Фотонные кристаллы являются материалами, показатель преломления которых периодически изменяется на масштабах, сравнимых с длиной волны света. В оптическом спектре фотонных кристаллов существуют узкие области длин волн, для которых распространение света подавляется. Эти необычные оптические свойства используются для создания разнообразных оптических элементов на основе фотонных кристаллов (оптических фильтров, отражателей). В данной работе вам предлагается изучить свойства фотонных кристаллов на примере пористых (содержащих воздушные каналы) пленок оксида алюминия. Структура образцов, полученных с помощью электрохимического окисления (анодирования) алюминия, может быть представлена как система несвязанных цилиндрических каналов, расположенных перпендикулярно поверхности образца (см. рис).  Диаметр пор и расстояние между ними зависят от условий электрохимической обработки, позволяющей получать структуры с переменной пористостью перпендикулярно поверхности оксидной пленки, благодаря изменению напряжения во время анодирования (см. рис).  Диаметры пор образцов, исследуемых в данной работе, меньше $30~ нм$. Пористая среда с таким маленьким диаметром поры становится непрерывной для электромагнитных волн в оптическом диапазоне, что позволяет описывать её эффективным (усредненным по объему) показателем преломления. Изменение пористости оксидной пленки приводит к изменению её показателя преломления. Заметим, что показатель преломления исследуемых образцов периодически изменяется только в одном направлении: перпендикулярно поверхности пленки. Поэтому изучаемые образцы являются одномерными фотонными кристаллами. Следует отметить, что тонкие плёнки анодного оксида алюминия c постоянным диаметром оптически прозрачны, тогда как фотонные кристаллы окрашены благодаря явлению интерференции света в их слоистой структуре. В процессе работы вы проведете оптические исследования трех образцов фотонных кристаллов на основе анодного оксида алюминия (ААО) со структурами различной сложности.  Для проведения спектральных измерений с различными длинами волн вам понадобится спектральное плечо (см. рис). Спектральное плечо состоит из лампы накаливания (L), дифракционной решетки с держателем (DG) и подвижной линзы (F) между ними. Для установки спектрального плеча поместите диск в левое отверстие в оптической скамье.  Первоначально лампа находится в центре, хотя при необходимости её положение регулируется. Убедитесь, что нить накала расположена вертикально для получения более тонкой спектральной линии после дифракционной решетки. Изменяя положение линзы, вы можете регулировать угол расходимости пучка. Для этого открутите гайку (WN), переместите держатель линзы в необходимое положение, снова затяните гайку (не затягивайте ее слишком сильно, небольшого усилия достаточно, чтобы предотвратить случайное движение линзы). Для включения источника света вставьте вилку источника питания в розетку на столе. Подсоедините провод от источника питания к разъему лампы или лазера. Для лазеров важна полярность. Изначально она установлена правильно. Вам выданы три лазера, промаркированные цветными лентами: красный ($\lambda = 659~ нм$), зеленый ($\lambda = 530~ нм$) и синий ($\lambda = 400~ нм$). Лазерное излучение опасно! Не светите лазером себе в глаза ни при каких обстоятельствах! Опасайтесь отраженных лазерных лучей! Красный и синий лазеры имеют одно крепление для питания. Для переключения с красного на синий лазер отвинтите крепление от красного лазера и привинтите его к синему (см. рис a).  Для проведения эксперимента наденьте фиксатор кнопки включения на лазер, поместите лазер в держатель и закрепите его резинкой (рис. b). Вставьте диск держателя в левое отверстие оптической скамьи. Для включения лазера поверните фиксатор кнопки включения (1). Вам может потребоваться отрегулировать положение луча лазера. Вначале вращайте лазер вокруг своей оси до тех пор, пока луч не окажется в горизонтальной плоскости (2). Затем поверните диск держателя, чтобы выровнять луч относительно оптической скамьи (3). Для измерения интенсивности проходящего излучения вам понадобятся лазеры и фотодиод. Поместите ножки держателя фотодиода в соответствующие отверстия оптической скамьи (рис. a).  Фотодиод крепится к держателю с помощью магнита, его положение может регулироваться. Для проведения измерений с фотодиодом подключите его к мультиметру в режиме постоянного тока $(\mathrm{\mu A)}$ (рис. b). Ток фотодиода пропорционален интенсивности падающего света, поэтому мы будем измерять интенсивность света в $(\mathrm{\mu A)}$. Фотонные кристаллы очень хрупкие! Не прикасайтесь к кристаллам! Держите образцы только за рамку! Вам выданы три образца различных фотонных кристаллов. Лицевые стороны рамок обозначены разными буквами, в соответствии с названием образца (X, Y, Z) и имеют разный цвет. При размещении образца в держателе проверьте, что луч падает на лицевую поверхность, а буква расположена в верхней части рамки. Для проведения измерений поместите диск держателя в правое отверстие оптической скамьи. Вращайте диск держателя только по часовой стрелке, чтобы отвести отраженный луч света.   Образцы фотонных кристаллов, исследуемые в данной задаче, состоят из слоев с разными показателями преломления $n_i$. Показатель преломления периодически изменяется вдоль оси $z$ с периодом $D$ и не зависит от длины волны $\lambda$. Обозначим средний показатель преломления $n$, а изменение показателя преломления $\Delta n=n_{\mathrm{max}}-n_{\mathrm{min}}$. В кристаллах ААО $$\Delta n\ll n.$$ Рассмотрим параллельный монохроматический пучок с постоянной интенсивностью и длиной волны $\lambda$, падающий на фотонный кристалл. Угол падения равен $\theta$. Пучки, отраженные от разных слоев, интерферируют между собой. В результате интерференционная картина в отраженном свете имеет максимумы при определенных углах $\theta$, которые определяются условием: $$2D\sqrt{n^2-\sin^2\theta}=m\lambda,$$ где $m = 1, 2, ...$ целые числа, означающие порядок интерференции. Данное выражение называется законом Брэгга-Снелла. Минимумы пропускания наблюдаются при тех же углах $\theta$. Если угол остается постоянным, а длина волны $\lambda$ изменяется, закон Брэгга-Снелла. можно использовать, как уравнение для нахождения $\lambda$. На рис. ниже представлены спектры отражения и пропускания. Каждый минимум пропускания соответствует целому числу $m$ в законе Брэгга-Снелла.  Длины волн, удовлетворяющие закону Брэгга-Снелла, будем называть длинами волн минимумов пропускания. Длины волн минимумов пропускания зависят от угла падения $\theta$. Длины волн минимумов пропускания при $\theta=0$ будем называть нормальными длинами волн минимумов пропускания для данного фотонного кристалла. В этой задаче не требуется рассчитывать погрешность измерений. Образец X имеет простую структуру (см. рис). Его период состоит из двух слоев с одинаковой толщиной $D_X/2$ и с показателями преломления $n_1$ и $n_2$ мало отличающимися друг от друга: $$n_1-n_2=\Delta n\ll n_X=\frac{n_1+n_2}{2}$$   1. Соберите экспериментальную установку для спектральных измерений. Поместите скамью с источником света и дифракционной решеткой для спектральных измерений (спектральное плечо) в левое отверстие оптической скамьи с транспортирами. 2. Включите лампу. Посмотрите на свет от лампочки сквозь дифракционную решетку на другом конце оптической скамьи. Вращайте спектральное плечо до тех пор, пока не увидите первый дифракционный максимум (полоску радуги). 3. Установите держатель образца в правое отверстие оптической скамьи (установите треугольную метку на ноль). Поместите образец X в держатель (свет должен падать на красную лицевую поверхность). Посмотрите на радужную полоску после дифракционной решетки через образец (спектр пропускания). 4. Если вы будете вращать по часовой стрелке образец, то вы сможете увидеть темную полоску в спектре пропускания (см. рис. ниже). Это минимум пропускания соответствующий $m=1$ в законе Брэгга-Снелла. Когда вы вращаете образец, длина волны минимума пропускания изменяется. 5. Перемещая линзу, вы можете наблюдать более широкую или узкую часть спектра. Для точных измерений расположите линзу таким образом, чтобы лампочка была расположена в фокусе.
Свет падает на дифракционную решетку перпендикулярно к ее поверхности. Запишите уравнение, связывающее направление на максимумы $\varphi$ и длину волны $\lambda$. Период решетки $h=1000~нм$. Вы можете записать ответ без вывода.
Измерьте зависимость угла падения $\theta$ от угла дифракции $\varphi$. Подбирайте угол $\theta$ таким образом, чтобы минимум пропускания (темная полоска) был расположен посередине дифракционной решетки.
Подберите новые координаты вместо $\theta$ от $\varphi$ таким образом, чтобы зависимость была линейной. Нарисуйте график в новых координатах.
Определите период образца $D_X$ и средний показатель преломления $n_X$. Пористость кристалла $p$ это доля объема кристалла заполненного воздухом (в воздушных каналах). Эффективный показатель преломления может быть выражен через показатель преломления воздуха $n_a=1$ и показатель преломления оксида алюминия $n_{AAO}$: $$n_{dry}=\sqrt{pn_a^2+(1-p)n^2_{AAO}}.$$ Если каналы заполнить водой, то показатель преломления кристалла изменится: $$n_{wet}=\sqrt{pn_w^2+(1-p)n^2_{AAO}},$$ где $n_w=1.33$ показатель преломления воды. В этом задании мы будем определять пористость $p$ фотонного кристалла, сравнивая результаты экспериментов для ”сухого” образца и образца заполненного водой. Мы будем использовать установку с лазером в качестве источника света.
Выберите лазер таким образом, чтобы можно было наблюдать минимум пропускания при некотором значении угла поворота образца $\theta$. Запишите длину волны лазера, который вы выбрали. Используйте выбранный лазер во всех заданиях части В. Соберите экспериментальную установку для измерений с лазером (см. рис. ниже). Перед проведением измерений с лазерным излучением убедитесь, что интенсивность лазера постоянна. Если это не так, подождите 3—5 минут. Не допускайте попадания лазерного пучка вам в глаза! Следите за отраженными лучами, они также не должны попадать вам в глаза. Даже короткая экспозиция может серьезно повредить ваше зрение. Не держите голову на уровне луча, когда вы проводите какие-либо эксперименты с лазерным излучением.
Измерьте зависимость интенсивности лазерного излучения $I_t $ (в $\mu A$), прошедшего через фотонный кристалл, от величины угла $\theta$.
Постройте график зависимости $I_t(\theta)$.
Определите угол падения $\theta_1$, соответствующий минимуму пропускания на длине волны лазера. Определите ширину провала $\Delta\theta_1$ на графике зависимости $I_t(\theta)$ на уровне половины его глубины (рис. а).
Используя закон Брэгга-Снелла, $2D\sqrt{n^2-\sin^2\theta}=m\lambda,$ определите нормальную длину волны минимума пропускания $\lambda_X$ для образца Х. Используйте значение $n_X$ из задания А, из пункта b.4 значение $\theta_1$ и длину волны лазера $\lambda$. Когда свет падает перпендикулярно кристаллу $(\theta = 0)$, спектральная ширина $\Delta\lambda$ (рис. b) минимума пропускания, соответствующая $m = 1$, может быть выражена через $n$ и $\Delta n$ следующим образом: $$\frac{\Delta \lambda}{\lambda}=\frac2\pi\frac{\Delta n}{n}.$$ Для того, чтобы оценить $\Delta n_X$ для образца Х, будем предполагать, что относительная спектральная ширина минимума пропускания $\frac{\Delta \lambda}{\lambda}$ при изменении угла падения не изменяется.
Оцените разницу показателей преломления $\Delta n_X$ образца X. Нанесите немного воды на лицевую сторону образца X. Для предотвращения испарения воды во время эксперимента, поместите покровное стекло на образец. На обратной стороне образца имеется слой твердого оксида толщиной $15~нм$, препятствующий выливанию воды. Будьте осторожны! Образцы очень хрупкие. Их ширина составляет четверть диаметра волоса. Берите образцы только за рамку. Покровное стекло также очень хрупкое! Держите его только с помощью пинцета.
Определите угол падения $\theta_2$, соответствующий минимуму пропускания заполненного водой образца на длине волны лазера.
Определите среднюю пористость $p_X$ образца и показатель преломления оксида алюминия $n_{AAO}$.
Определите пористость $p_1$ и $p_2$ слоев в образце X. Структура образца Y более сложная чем у образца Х. Образец Y имеет четыре минимума пропускания в видимом спектральном диапазоне $(400-800~ нм)$, соответствующие четырем последовательным целым числам $m$ в законе Брэгга-Снелла. Показатели преломления образцов Х и Y одинаковые $n_Y=n_X$.
Хотя образец Y имеет четыре минимума пропускания, в спектральных измерениях можно наблюдать только три из них. Используя спектральные измерения (см. Задание A), определите нормальные длины волн этих трех минимумов пропускания $\lambda_1^{sp},\lambda_2^{sp},\lambda_3^{sp}$. Теперь проведите измерения с лазером для образца Y (см. Задание B). Измерения с лазером позволяют определить нормальные длины волн минимумов пропускания с большей точностью. Кроме того, вы сможете определить значения коэффициентов пропускания, которые вам понадобятся в части E.
Для красного лазера измерьте зависимость интенсивности $I_{red}$ излучения, прошедшего через образец, от угла поворота образца $\theta$.
Для зеленого лазера измерьте зависимость интенсивности $I_{green}$ излучения, прошедшего через образец, от угла поворота образца $\theta$.
Для синего лазера измерьте зависимость интенсивности $I_{blue}$ излучения, прошедшего через образец, от угла поворота образца $\theta$.
Используя результаты полученные в пунктах c.2 — c.4, определите нормальные длины волны четырех минимумов пропускания.
Определите целые числа $m$, соответствующие четырем нормальным длинам волн, полученным в c.5. Вы можете построить график, если вам это необходимо.
Определите период $D_Y$ образца Y в нанометрах.
Определите значения коэффициентов пропускания $t$ для четырех минимумов пропускания образца Y (см. рис. выше). Эти значения будут использованы в задании Е для определения структуры образца Y. Вы можете построить график, если вам это необходимо, хотя это и не является обязательным требованием. Закон Брэгга - Снелла определяет углы и длины волн, при которых может наблюдаться минимум пропускания. Значение коэффициента пропускания $t$ зависит от внутренней структуры периода образца. Он может иметь такую структуру, что некоторые минимумы, которые предсказывает закон Брэгга - Снелла, имеют значение коэффициента пропускания, равное $1(t=1)$ и поэтому не наблюдаются. Будем называть такие минимумы пропускания пропавшими минимумами пропускания. Те минимумы, которые не пропали, мы будем называть видимыми. Считается, что минимум пропускания пропал, если он не может быть замечен в спектральных измерениях или измерениях с лазером при тех значениях углов и длин волн, которые предсказаны законом Брэгга-Снелла. Образец Y не имеет пропавших минимумов пропускания. Наоборот, образец Z имеет 2 пропавших минимума в видимом спектре. Это означает, что не все видимые минимумы пропускания соответствуют последовательным значениям $m$. Средние показатели преломления образцов Х и Z совпадают: $n_Z=n_X$.
Определите нормальные длины волн $\lambda_Z$ видимых минимумов пропускания для образца Z. Используйте спектральные измерения и измерения с лазером. Опишите ваши эксперименты при помощи рисунков и уравнений.
Определите целые числа $m$, соответствующие видимым минимумам пропуcкания. Вы можете построить график, если это вам необходимо.
Определите период $D_Z$ образца Z в нанометрах.
Определите, какие минимумы пропускания пропали. Получите их значения $m'$, удовлетворяющие закону Брэгга-Снелла и нормальные длины волн $\lambda'_Z$. Закон Брэгга - Снелла определяет углы и длины волн, при которых могут наблюдаться максимумы отражения или минимумы пропускания (см. рис). Величина пропускания определяется внутренней структурой периода. В этом задании обсуждается упрощенная теория вычисления коэффициента отражения. Рассматривается случай нормального падения волны $(\theta=0)$. В этом случае закон Брэгга-Снелла имеет вид: $$2Dn=m\lambda$$ где $D$ — период кристалла.  В этой модели мы предполагаем, что свет отражается только от той границы, где он переходит из области с большим показателем преломления в область с меньшим. Отражающие границы, рассматриваемые в модели, отмечены на рис. ниже стрелками. Образцы X, Y и Z состоят из слоев, которые могут иметь только одно из двух заданных значений показателей преломления и только одну фиксированную толщину. Поэтому мы ограничимся рассмотрением только этого частного случая. Обозначим $d_l$ толщину двух слоев, $D$ период кристалла, $\delta_j$ расстояние между началом периода и отражающей границей с номером $j$.  Например, структура представленная на рисунке имеет период $D=3.5d_l$, расстояние между началом периода и отражающими границами $\delta_1=0, \delta_2=d_l,\delta_3=2.5d_l$. Для луча, который отразился от границы $j$, набег фазы определяется выражением $$ \varphi_{j_m}=2 \pi \frac{2 \delta_j n}{\lambda}=2 \pi m \frac{\delta_j}{D} $$ Рассматривая интерференцию между лучами, отраженными от границ одного периода, мы находим, что интенсивность отраженного излучения для максимума с номером $m$ из закона Брэгга-Снелла равна: $$ I_{{refl}, m} \sim\left|\sum_j \exp \left(i \varphi_{j_m}\right)\right|^2 $$ где $i$ — мнимая единица. Модель, рассмотренная выше, не позволяет получить точное значение величины максимумов интенсивности отраженного света, но она сохраняет знак неравенства между ними, т.е. вы можете сравнить величины максимумов и сказать какой из них больше. Если интенсивность отраженного излучения большая, то величина коэффициента пропускания $t$ является маленькой. Если значение максимума отраженного излучения достаточно низкое, то мы считаем, что это соответствует случаю пропавшего минимума. В приложении есть таблица со значениями $I_m/I_0$, вычисленными согласно уравнению $$ I_{{refl}, m} \sim\left|\sum_j \exp \left(i \varphi_{j_m}\right)\right|^2 $$ для целых $m$ от $1$ до $20$. Интенсивность $I_0$ рассчитывается согласно уравнению для значения $m = 0$. В этом случае все отраженные лучи интерферируют без фазового сдвига, что дает максимально возможную интенсивность. Значения $I_m/I_0$ представлены в $\%$. Среди представленных структур есть структуры образцов Y и Z.
Сравните значения коэффициентов пропускания для образца Y, полученные в c.8, с таблицей в приложении. Определите структуру образца Y. Напишите название структуры в листе ответов.
Определите структуру образца Z. Запишите название структуры в листе ответов. Возможные варианты структур образцов Y и Z. Названия структур приведены под рисунками. Числовые значения $I_m/I_0$ представлены в таблице в $\%$.
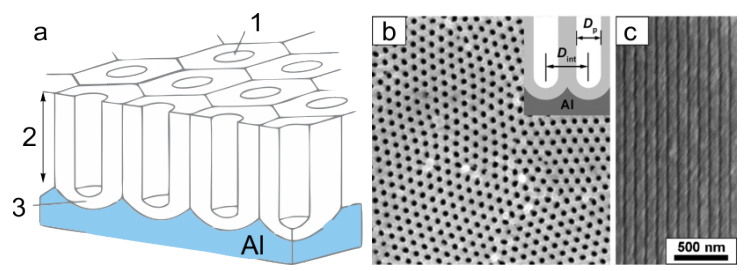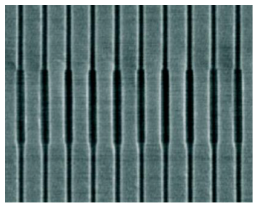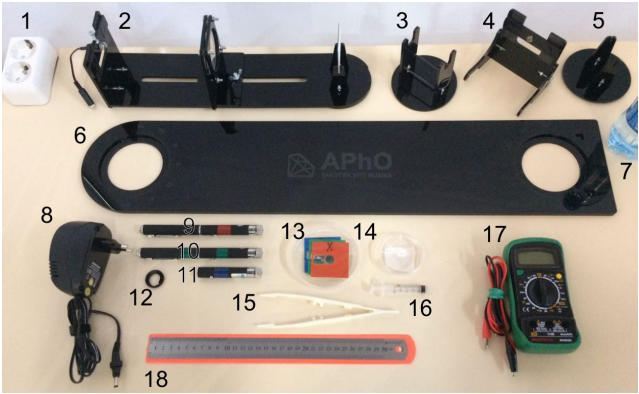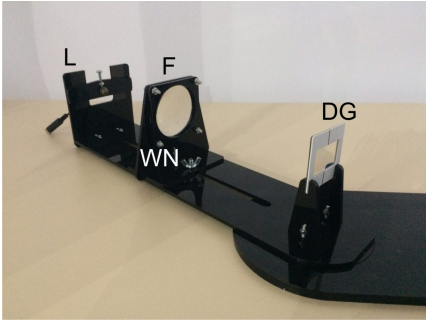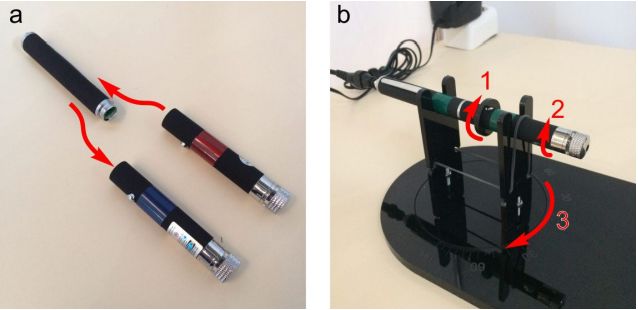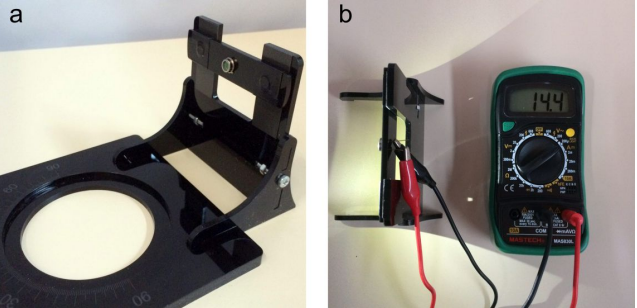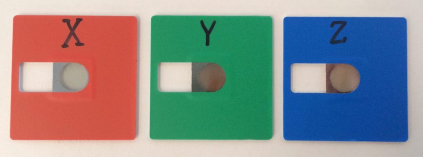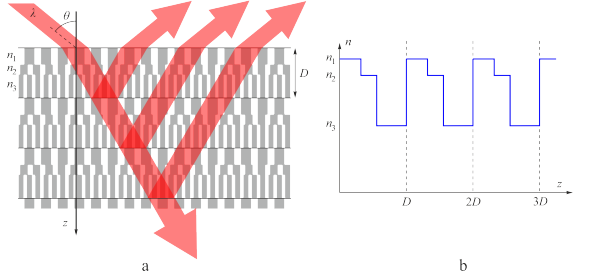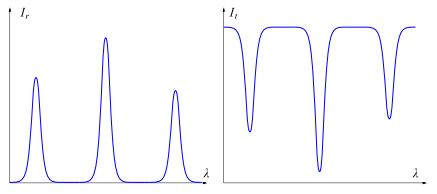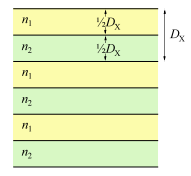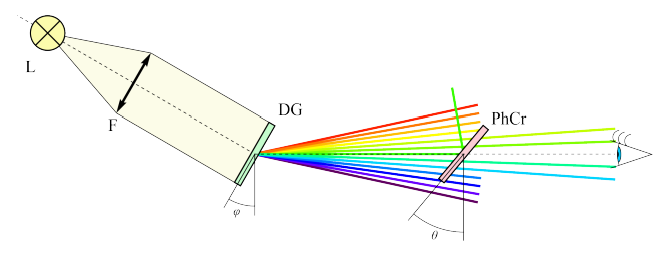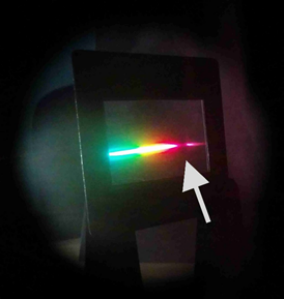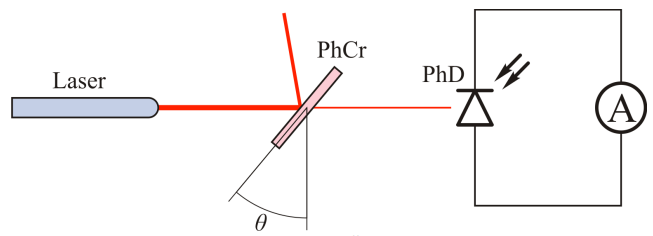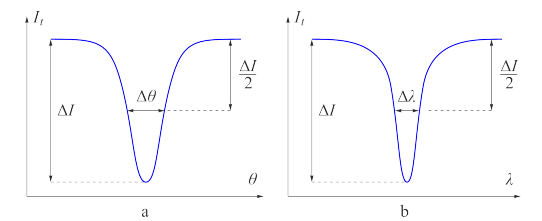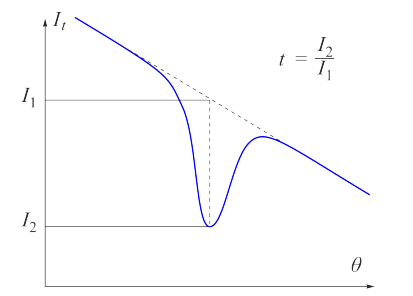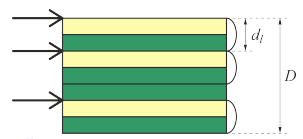
Свет падает на дифракционную решетку перпендикулярно к ее поверхности. Запишите уравнение, связывающее направление на максимумы $\varphi$ и длину волны $\lambda$. Период решетки $h=1000~нм$. Вы можете записать ответ без вывода.
Ответ: $$h\sin\varphi=\lambda$$

Измерьте зависимость угла падения $\theta$ от угла дифракции $\varphi$. Подбирайте угол $\theta$ таким образом, чтобы минимум пропускания (темная полоска) был расположен посередине дифракционной решетки.
Решение: | $$\varphi, ^{\circ}$$ | $$\theta,^{\circ}$$ | | --- | --- | | $35$ | $62$ | | $36$ | $56$ | | $37$ | $50$ | | $38$ | $45$ | | $39$ | $39$ | | $40$ | $35$ | | $41$ | $32$ | | $42$ | $25$ | | $43$ | $19$ |
Ответ: | $$\varphi, ^{\circ}$$ | $$\theta,^{\circ}$$ | | --- | --- | | $35$ | $62$ | | $36$ | $56$ | | $37$ | $50$ | | $38$ | $45$ | | $39$ | $39$ | | $40$ | $35$ | | $41$ | $32$ | | $42$ | $25$ | | $43$ | $19$ | Ответ: $$\varphi, ^{\circ}$$$$\theta,^{\circ}$$$35$$62$$36$$56$$37$$50$$38$$45$$39$$39$$40$$35$$41$$32$$42$$25$$43$$19$

Подберите новые координаты вместо $\theta$ от $\varphi$ таким образом, чтобы зависимость была линейной. Нарисуйте график в новых координатах.

Определите период образца $D_X$ и средний показатель преломления $n_X$.
Ответ: $$D_X=227~нм$$

Выберите лазер таким образом, чтобы можно было наблюдать минимум пропускания при некотором значении угла поворота образца $\theta$. Запишите длину волны лазера, который вы выбрали.
Ответ: $$\lambda=659~нм$$

Измерьте зависимость интенсивности лазерного излучения $I_t $ (в $\mu A$), прошедшего через фотонный кристалл, от величины угла $\theta$.

Постройте график зависимости $I_t(\theta)$.

Определите угол падения $\theta_1$, соответствующий минимуму пропускания на длине волны лазера. Определите ширину провала $\Delta\theta_1$ на графике зависимости $I_t(\theta)$ на уровне половины его глубины (рис. а).
Ответ: $$\theta_1=37^\circ$$ $$\Delta\theta_1=14^\circ$$

Используя закон Брэгга-Снелла, $2D\sqrt{n^2-\sin^2\theta}=m\lambda,$ определите нормальную длину волны минимума пропускания $\lambda_X$ для образца Х. Используйте значение $n_X$ из задания А, из пункта b.4 значение $\theta_1$ и длину волны лазера $\lambda$.
Ответ: $$\lambda_X^{(n)}=\frac{n \lambda_{ laser }}{\sqrt{n^2-\sin ^2 \theta_1}}=716~нм$$

Оцените разницу показателей преломления $\Delta n_X$ образца X.
Ответ: $$\Delta n=\frac\pi2 n\frac{\Delta \lambda}{\lambda}=0.12$$

Определите угол падения $\theta_2$, соответствующий минимуму пропускания заполненного водой образца на длине волны лазера.
Ответ: $$\theta_2=51^\circ$$

Определите среднюю пористость $p_X$ образца и показатель преломления оксида алюминия $n_{AAO}$.
Ответ: $$n_{AAO}=\sqrt{\frac{n^2-p}{1-p}}=1.72$$

Определите пористость $p_1$ и $p_2$ слоев в образце X.
Ответ: $$p_1=\frac{n^2_{AAO}-n_1^2}{n^2_{AAO}-1}=0.22$$ $$p_2=\frac{n^2_{AAO}-n_2^2}{n^2_{AAO}-1}=0.41$$

Хотя образец Y имеет четыре минимума пропускания, в спектральных измерениях можно наблюдать только три из них. Используя спектральные измерения (см. Задание A), определите нормальные длины волн этих трех минимумов пропускания $\lambda_1^{sp},\lambda_2^{sp},\lambda_3^{sp}$.
Ответ: $$\lambda_1^{sp}=682~нм, \lambda_2^{sp}=574~нм, \lambda_3^{sp}=485~нм$$

Для красного лазера измерьте зависимость интенсивности $I_{red}$ излучения, прошедшего через образец, от угла поворота образца $\theta$.
Решение: | $$\theta^\circ$$ | $$I,\mu A$$ | | --- | --- | | $0$ | $205$ | | $2$ | $205$ | | $7$ | $201$ | | $12$ | $194$ | | $13$ | $185$ | | $14$ | $166$ | | $16$ | $135$ | | $17$ | $122$ | | $18$ | $132$ | | $19$ | $147$ | | $20$ | $153$ | | $21$ | $147$ | | $22$ | $148$ | | $23$ | $163$ | | $24$ | $178$ | | $25$ | $171$ | | $26$ | $170$ | | $28$ | $182$ | | $30$ | $179$ | | $32$ | $170$ | | $34$ | $174$ | | $36$ | $171$ | | $38$ | $160$ | | $40$ | $156$ | | $42$ | $165$ | | $44$ | $152$ | | $46$ | $144$ | | $48$ | $146$ | | $50$ | $135$ | | $52$ | $132$ | | $54$ | $122$ | | $56$ | $119$ | | $58$ | $112$ | | $60$ | $109$ |
Ответ: | $$\theta^\circ$$ | $$I,\mu A$$ | | --- | --- | | $0$ | $205$ | | $2$ | $205$ | | $7$ | $201$ | | $12$ | $194$ | | $13$ | $185$ | | $14$ | $166$ | | $16$ | $135$ | | $17$ | $122$ | | $18$ | $132$ | | $19$ | $147$ | | $20$ | $153$ | | $21$ | $147$ | | $22$ | $148$ | | $23$ | $163$ | | $24$ | $178$ | | $25$ | $171$ | | $26$ | $170$ | | $28$ | $182$ | | $30$ | $179$ | | $32$ | $170$ | | $34$ | $174$ | | $36$ | $171$ | | $38$ | $160$ | | $40$ | $156$ | | $42$ | $165$ | | $44$ | $152$ | | $46$ | $144$ | | $48$ | $146$ | | $50$ | $135$ | | $52$ | $132$ | | $54$ | $122$ | | $56$ | $119$ | | $58$ | $112$ | | $60$ | $109$ | Ответ: $$\theta^\circ$$$$I,\mu A$$$0$$205$$2$$205$$7$$201$$12$$194$$13$$185$$14$$166$$16$$135$$17$$122$$18$$132$$19$$147$$20$$153$$21$$147$$22$$148$$23$$163$$24$$178$$25$$171$$26$$170$$28$$182$$30$$179$$32$$170$$34$$174$$36$$171$$38$$160$$40$$156$$42$$165$$44$$152$$46$$144$$48$$146$$50$$135$$52$$132$$54$$122$$56$$119$$58$$112$$60$$109$

Для зеленого лазера измерьте зависимость интенсивности $I_{green}$ излучения, прошедшего через образец, от угла поворота образца $\theta$.
Решение: | $$\theta^\circ$$ | $$I,\mu A$$ | | --- | --- | | $0$ | $28.9$ | | $5$ | $28.5$ | | $10$ | $29.2$ | | $15$ | $28.9$ | | $20$ | $27.4$ | | $25$ | $19.8$ | | $28$ | $14$ | | $30$ | $7.5$ | | $32$ | $7.5$ | | $34$ | $12.6$ | | $36$ | $17.9$ | | $38$ | $21.3$ | | $40$ | $21.3$ | | $42$ | $21.7$ | | $44$ | $21.7$ | | $46$ | $21.4$ | | $48$ | $20.6$ | | $50$ | $20.5$ | | $52$ | $20.7$ | | $54$ | $20.3$ | | $56$ | $19.2$ | | $58$ | $18.8$ | | $60$ | $17$ |
Ответ: | $$\theta^\circ$$ | $$I,\mu A$$ | | --- | --- | | $0$ | $28.9$ | | $5$ | $28.5$ | | $10$ | $29.2$ | | $15$ | $28.9$ | | $20$ | $27.4$ | | $25$ | $19.8$ | | $28$ | $14$ | | $30$ | $7.5$ | | $32$ | $7.5$ | | $34$ | $12.6$ | | $36$ | $17.9$ | | $38$ | $21.3$ | | $40$ | $21.3$ | | $42$ | $21.7$ | | $44$ | $21.7$ | | $46$ | $21.4$ | | $48$ | $20.6$ | | $50$ | $20.5$ | | $52$ | $20.7$ | | $54$ | $20.3$ | | $56$ | $19.2$ | | $58$ | $18.8$ | | $60$ | $17$ | Ответ: $$\theta^\circ$$$$I,\mu A$$$0$$28.9$$5$$28.5$$10$$29.2$$15$$28.9$$20$$27.4$$25$$19.8$$28$$14$$30$$7.5$$32$$7.5$$34$$12.6$$36$$17.9$$38$$21.3$$40$$21.3$$42$$21.7$$44$$21.7$$46$$21.4$$48$$20.6$$50$$20.5$$52$$20.7$$54$$20.3$$56$$19.2$$58$$18.8$$60$$17$

Для синего лазера измерьте зависимость интенсивности $I_{blue}$ излучения, прошедшего через образец, от угла поворота образца $\theta$.
Решение: | $$\theta^\circ$$ | $$I,\mu A$$ | | --- | --- | | $0$ | $22.3$ | | $2$ | $22$ | | $4$ | $21.6$ | | $6$ | $21.3$ | | $8$ | $20.6$ | | $10$ | $20.2$ | | $12$ | $20.5$ | | $14$ | $20.3$ | | $16$ | $19.9$ | | $18$ | $19.9$ | | $20$ | $20.4$ | | $22$ | $20.5$ | | $24$ | $19.8$ | | $25$ | $18.7$ | | $26$ | $17.1$ | | $27$ | $15.5$ | | $28$ | $14.4$ | | $29$ | $12.8$ | | $30$ | $12.1$ | | $31$ | $11.8$ | | $32$ | $13.1$ | | $33$ | $14.8$ | | $34$ | $16.1$ | | $36$ | $16.8$ | | $38$ | $16.9$ | | $40$ | $16.5$ | | $41$ | $16.7$ | | $42$ | $16.1$ | | $43$ | $15.7$ | | $44$ | $15.3$ | | $45$ | $15.2$ | | $46$ | $14.9$ | | $48$ | $13.5$ | | $50$ | $8.7$ | | $52$ | $7.8$ | | $54$ | $5.5$ | | $56$ | $3.2$ | | $58$ | $2$ | | $60$ | $1.5$ | | $61$ | $1.7$ | | $62$ | $2.4$ | | $63$ | $3.2$ | | $64$ | $4.1$ | | $65$ | $4.2$ | | $66$ | $4.3$ | | $67$ | $3.8$ | | $68$ | $3.7$ |
Ответ: | $$\theta^\circ$$ | $$I,\mu A$$ | | --- | --- | | $0$ | $22.3$ | | $2$ | $22$ | | $4$ | $21.6$ | | $6$ | $21.3$ | | $8$ | $20.6$ | | $10$ | $20.2$ | | $12$ | $20.5$ | | $14$ | $20.3$ | | $16$ | $19.9$ | | $18$ | $19.9$ | | $20$ | $20.4$ | | $22$ | $20.5$ | | $24$ | $19.8$ | | $25$ | $18.7$ | | $26$ | $17.1$ | | $27$ | $15.5$ | | $28$ | $14.4$ | | $29$ | $12.8$ | | $30$ | $12.1$ | | $31$ | $11.8$ | | $32$ | $13.1$ | | $33$ | $14.8$ | | $34$ | $16.1$ | | $36$ | $16.8$ | | $38$ | $16.9$ | | $40$ | $16.5$ | | $41$ | $16.7$ | | $42$ | $16.1$ | | $43$ | $15.7$ | | $44$ | $15.3$ | | $45$ | $15.2$ | | $46$ | $14.9$ | | $48$ | $13.5$ | | $50$ | $8.7$ | | $52$ | $7.8$ | | $54$ | $5.5$ | | $56$ | $3.2$ | | $58$ | $2$ | | $60$ | $1.5$ | | $61$ | $1.7$ | | $62$ | $2.4$ | | $63$ | $3.2$ | | $64$ | $4.1$ | | $65$ | $4.2$ | | $66$ | $4.3$ | | $67$ | $3.8$ | | $68$ | $3.7$ | Ответ: $$\theta^\circ$$$$I,\mu A$$$0$$22.3$$2$$22$$4$$21.6$$6$$21.3$$8$$20.6$$10$$20.2$$12$$20.5$$14$$20.3$$16$$19.9$$18$$19.9$$20$$20.4$$22$$20.5$$24$$19.8$$25$$18.7$$26$$17.1$$27$$15.5$$28$$14.4$$29$$12.8$$30$$12.1$$31$$11.8$$32$$13.1$$33$$14.8$$34$$16.1$$36$$16.8$$38$$16.9$$40$$16.5$$41$$16.7$$42$$16.1$$43$$15.7$$44$$15.3$$45$$15.2$$46$$14.9$$48$$13.5$$50$$8.7$$52$$7.8$$54$$5.5$$56$$3.2$$58$$2$$60$$1.5$$61$$1.7$$62$$2.4$$63$$3.2$$64$$4.1$$65$$4.2$$66$$4.3$$67$$3.8$$68$$3.7$

Используя результаты полученные в пунктах c.2 — c.4, определите нормальные длины волны четырех минимумов пропускания.
Решение: | $\lambda_0,~нм$ | $\theta^\circ$ | $\lambda^{(n)},~нм$ | $m^*$ | $1/\lambda^{(n)}$ | $I_1,\mu A$ | $I_2,\mu A$ | $t$ | | --- | --- | --- | --- | --- | --- | --- | --- | | $659$ | $17$ | $671$ | $1$ | $0.001484$ | $192$ | $132$ | $0.69$ | | $530$ | $31$ | $563$ | $2$ | $0.001754$ | $24.9$ | $6.9$ | $0.28$ | | $400$ | $60$ | $484$ | $3$ | $0.001964$ | $6.2$ | $1.3$ | $0.21$ | | $400$ | $31$ | $424$ | $4$ | $0.002325$ | $18.5$ | $11.8$ | $0.64$ |
Ответ: | $\lambda_0,~нм$ | $\theta^\circ$ | $\lambda^{(n)},~нм$ | $m^*$ | $1/\lambda^{(n)}$ | $I_1,\mu A$ | $I_2,\mu A$ | $t$ | | --- | --- | --- | --- | --- | --- | --- | --- | | $659$ | $17$ | $671$ | $1$ | $0.001484$ | $192$ | $132$ | $0.69$ | | $530$ | $31$ | $563$ | $2$ | $0.001754$ | $24.9$ | $6.9$ | $0.28$ | | $400$ | $60$ | $484$ | $3$ | $0.001964$ | $6.2$ | $1.3$ | $0.21$ | | $400$ | $31$ | $424$ | $4$ | $0.002325$ | $18.5$ | $11.8$ | $0.64$ | Ответ: $\lambda_0,~нм$$\theta^\circ$$\lambda^{(n)},~нм$$m^*$$1/\lambda^{(n)}$$I_1,\mu A$$I_2,\mu A$$t$$659$$17$$671$$1$$0.001484$$192$$132$$0.69$$530$$31$$563$$2$$0.001754$$24.9$$6.9$$0.28$$400$$60$$484$$3$$0.001964$$6.2$$1.3$$0.21$$400$$31$$424$$4$$0.002325$$18.5$$11.8$$0.64$

Определите целые числа $m$, соответствующие четырем нормальным длинам волн, полученным в c.5. Вы можете построить график, если вам это необходимо.
Решение: | $\lambda,~нм$ | $m$ | | --- | --- | | $671$ | $5$ | | $562$ | $6$ | | $484$ | $7$ | | $424$ | $8$ |
Ответ: | $\lambda,~нм$ | $m$ | | --- | --- | | $671$ | $5$ | | $562$ | $6$ | | $484$ | $7$ | | $424$ | $8$ | Ответ: $\lambda,~нм$$m$$671$$5$$562$$6$$484$$7$$424$$8$

Определите период $D_Y$ образца Y в нанометрах.
Ответ: $$D_Y=1130~нм$$

Определите значения коэффициентов пропускания $t$ для четырех минимумов пропускания образца Y (см. рис. выше).  Эти значения будут использованы в задании Е для определения структуры образца Y. Вы можете построить график, если вам это необходимо, хотя это и не является обязательным требованием.
Решение: | $\lambda,~нм$ | $t$ | | --- | --- | | $671$ | $0.68$ | | $562$ | $0.28$ | | $484$ | $0.21$ | | $424$ | $0.64$ |
Ответ: | $\lambda,~нм$ | $t$ | | --- | --- | | $671$ | $0.68$ | | $562$ | $0.28$ | | $484$ | $0.21$ | | $424$ | $0.64$ | Ответ: $\lambda,~нм$$t$$671$$0.68$$562$$0.28$$484$$0.21$$424$$0.64$

Определите нормальные длины волн $\lambda_Z$ видимых минимумов пропускания для образца Z. Используйте спектральные измерения и измерения с лазером. Опишите ваши эксперименты при помощи рисунков и уравнений.
Решение: | $\lambda_Z,~нм$ | | --- | | $808$ | | $696$ | | $611$ | | $499$ | | $462$ | | $402$ |
Ответ: | $\lambda_Z,~нм$ | | --- | | $808$ | | $696$ | | $611$ | | $499$ | | $462$ | | $402$ | Ответ: $\lambda_Z,~нм$$808$$696$$611$ $499$ $462$$402$

Определите целые числа $m$, соответствующие видимым минимумам пропуcкания. Вы можете построить график, если это вам необходимо.
Решение: | $\lambda_Z,~нм$ | $m'$ | $m$ | | --- | --- | --- | | $808$ | $1$ | $7$ | | $696$ | $2$ | $8$ | | $611$ | $3$ | $9$ | | $499$ | $5$ | $11$ | | $462$ | $6$ | $12$ | | $402$ | $8$ | $14$ |
Ответ: | $\lambda_Z,~нм$ | $m'$ | $m$ | | --- | --- | --- | | $808$ | $1$ | $7$ | | $696$ | $2$ | $8$ | | $611$ | $3$ | $9$ | | $499$ | $5$ | $11$ | | $462$ | $6$ | $12$ | | $402$ | $8$ | $14$ | Ответ: $\lambda_Z,~нм$$m'$$m$$808$$1$$7$$696$$2$$8$$611$$3$$9$$499$$5$$11$$462$$6$$12$$402$$8$$14$

Определите период $D_Z$ образца Z в нанометрах.
Ответ: $$D_Z=1802~нм$$

Определите, какие минимумы пропускания пропали. Получите их значения $m'$, удовлетворяющие закону Брэгга-Снелла и нормальные длины волн $\lambda'_Z$.
Решение: | $m$ | $\lambda_Z,нм$ | | --- | --- | | $10$ | $559$ | | $13$ | $430$ |
Ответ: | $m$ | $\lambda_Z,нм$ | | --- | --- | | $10$ | $559$ | | $13$ | $430$ | Ответ: $m$$\lambda_Z,нм$$10$$559$$13$$430$

Сравните значения коэффициентов пропускания для образца Y, полученные в c.8, с таблицей в приложении. Определите структуру образца Y. Напишите название структуры в листе ответов.
Ответ: $$n-6$$

Определите структуру образца Z. Запишите название структуры в листе ответов.
Ответ: $$hi5-5$$
Темы:
E, ★, Оптика, Волновая оптика, Дифракционная решетка, Азиатские, Фотонный кристалл